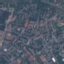
Label: Residential